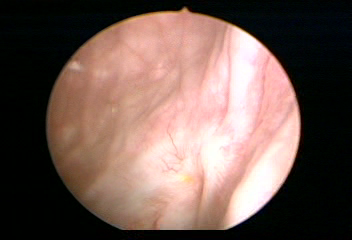
Modality: WLC
Class: Normal mucosa
Bladder cancer association: No